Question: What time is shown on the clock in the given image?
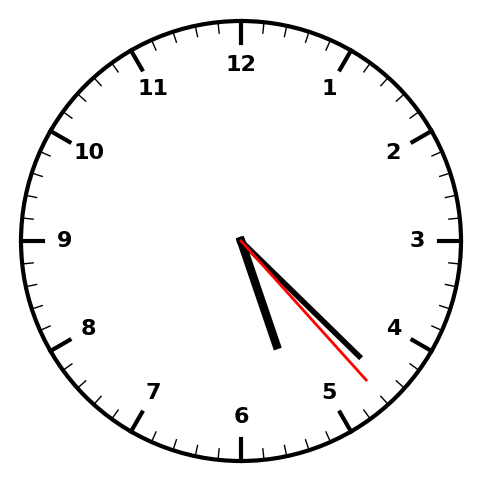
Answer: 05:22:23